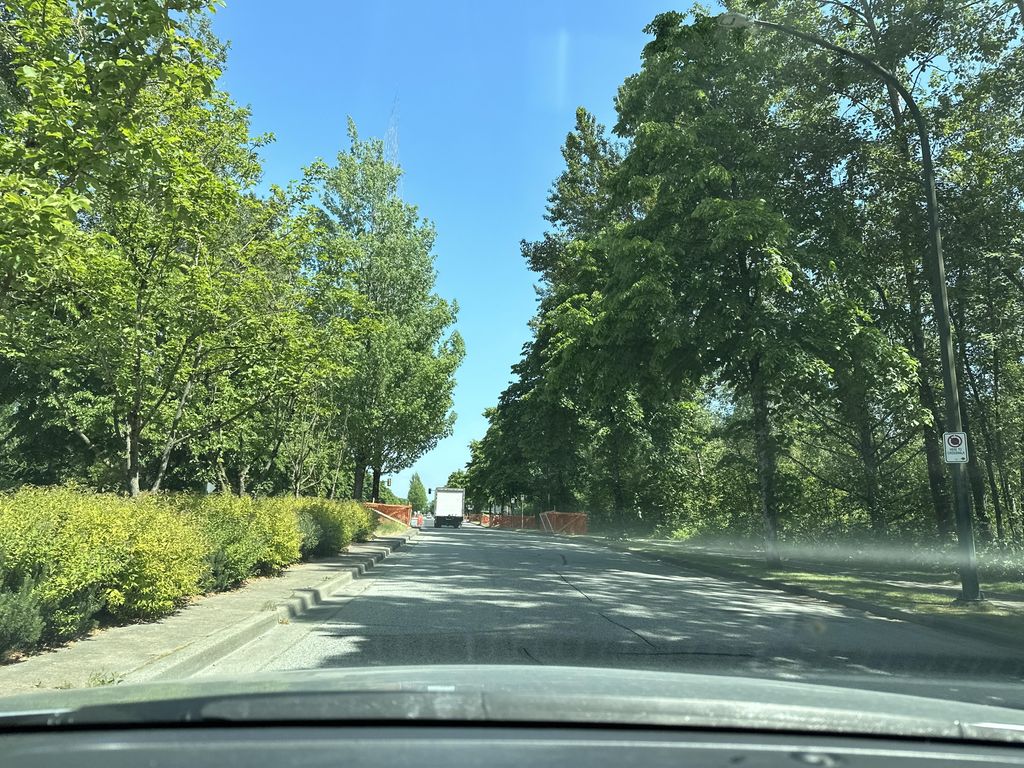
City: vancouver